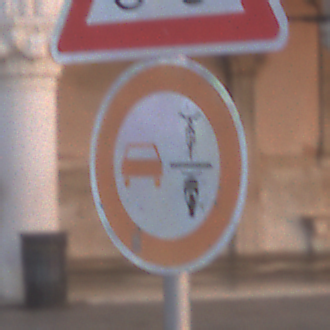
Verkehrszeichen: VerbotUeberholenEinspurigeFahrzeuge
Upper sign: RadverkehrLinks
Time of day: SunriseSunset
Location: Outdoor (Urban)
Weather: Clear
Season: NotSpecified
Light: Natural